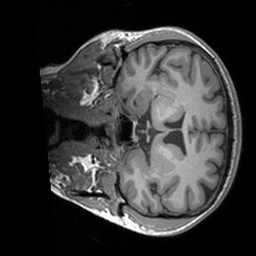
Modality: T1w
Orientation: coronal
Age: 31
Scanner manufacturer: siemens
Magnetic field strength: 3 T
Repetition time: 1.9 s
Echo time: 0.00252 s